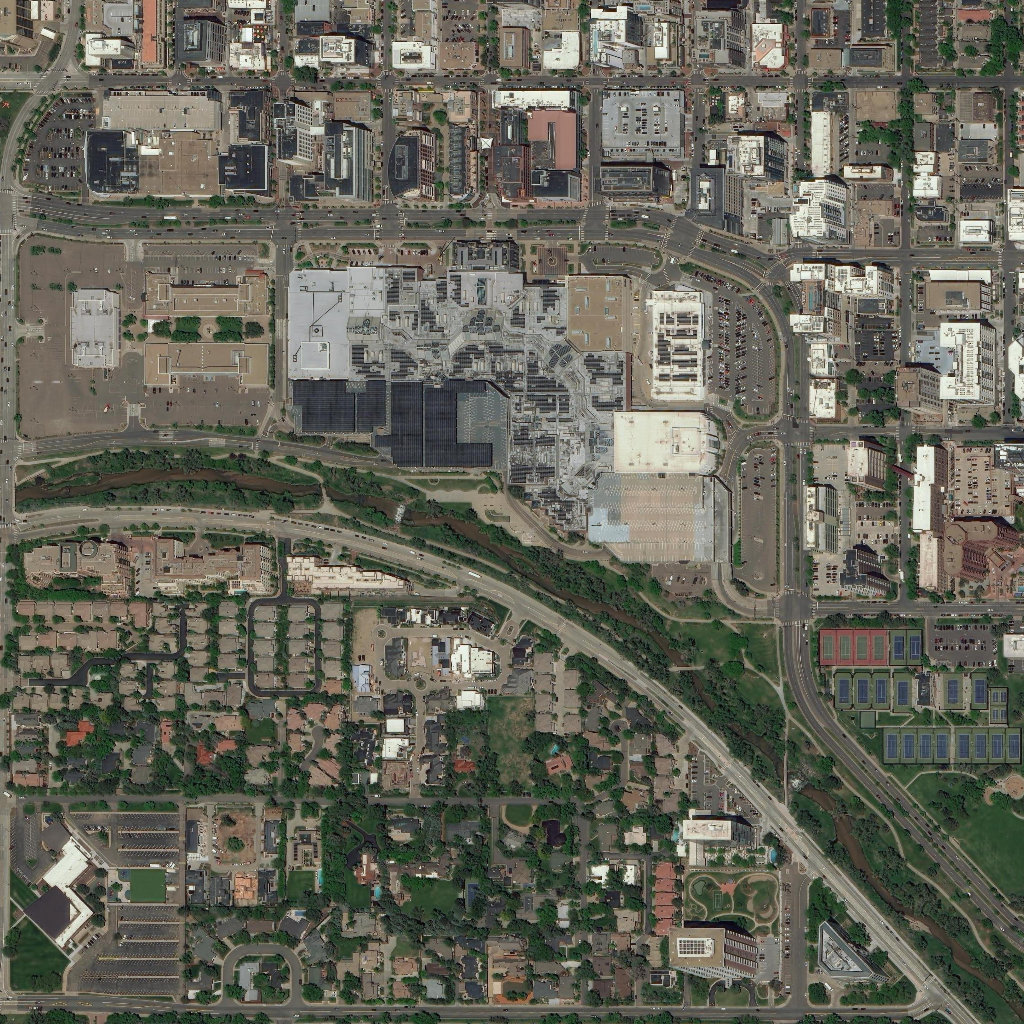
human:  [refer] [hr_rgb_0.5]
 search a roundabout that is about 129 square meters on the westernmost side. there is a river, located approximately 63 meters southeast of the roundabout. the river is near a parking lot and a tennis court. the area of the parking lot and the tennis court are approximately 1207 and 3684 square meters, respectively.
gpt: <box>[[19, 52, 20, 54, 0]]</box>

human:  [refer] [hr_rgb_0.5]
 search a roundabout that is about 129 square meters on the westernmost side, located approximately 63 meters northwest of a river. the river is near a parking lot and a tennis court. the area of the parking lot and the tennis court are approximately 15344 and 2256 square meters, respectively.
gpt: <box>[[19, 52, 20, 54, 0]]</box>

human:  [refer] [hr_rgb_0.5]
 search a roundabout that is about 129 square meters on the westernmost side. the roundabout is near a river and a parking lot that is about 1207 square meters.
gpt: <box>[[19, 52, 20, 54, 0]]</box>